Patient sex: F
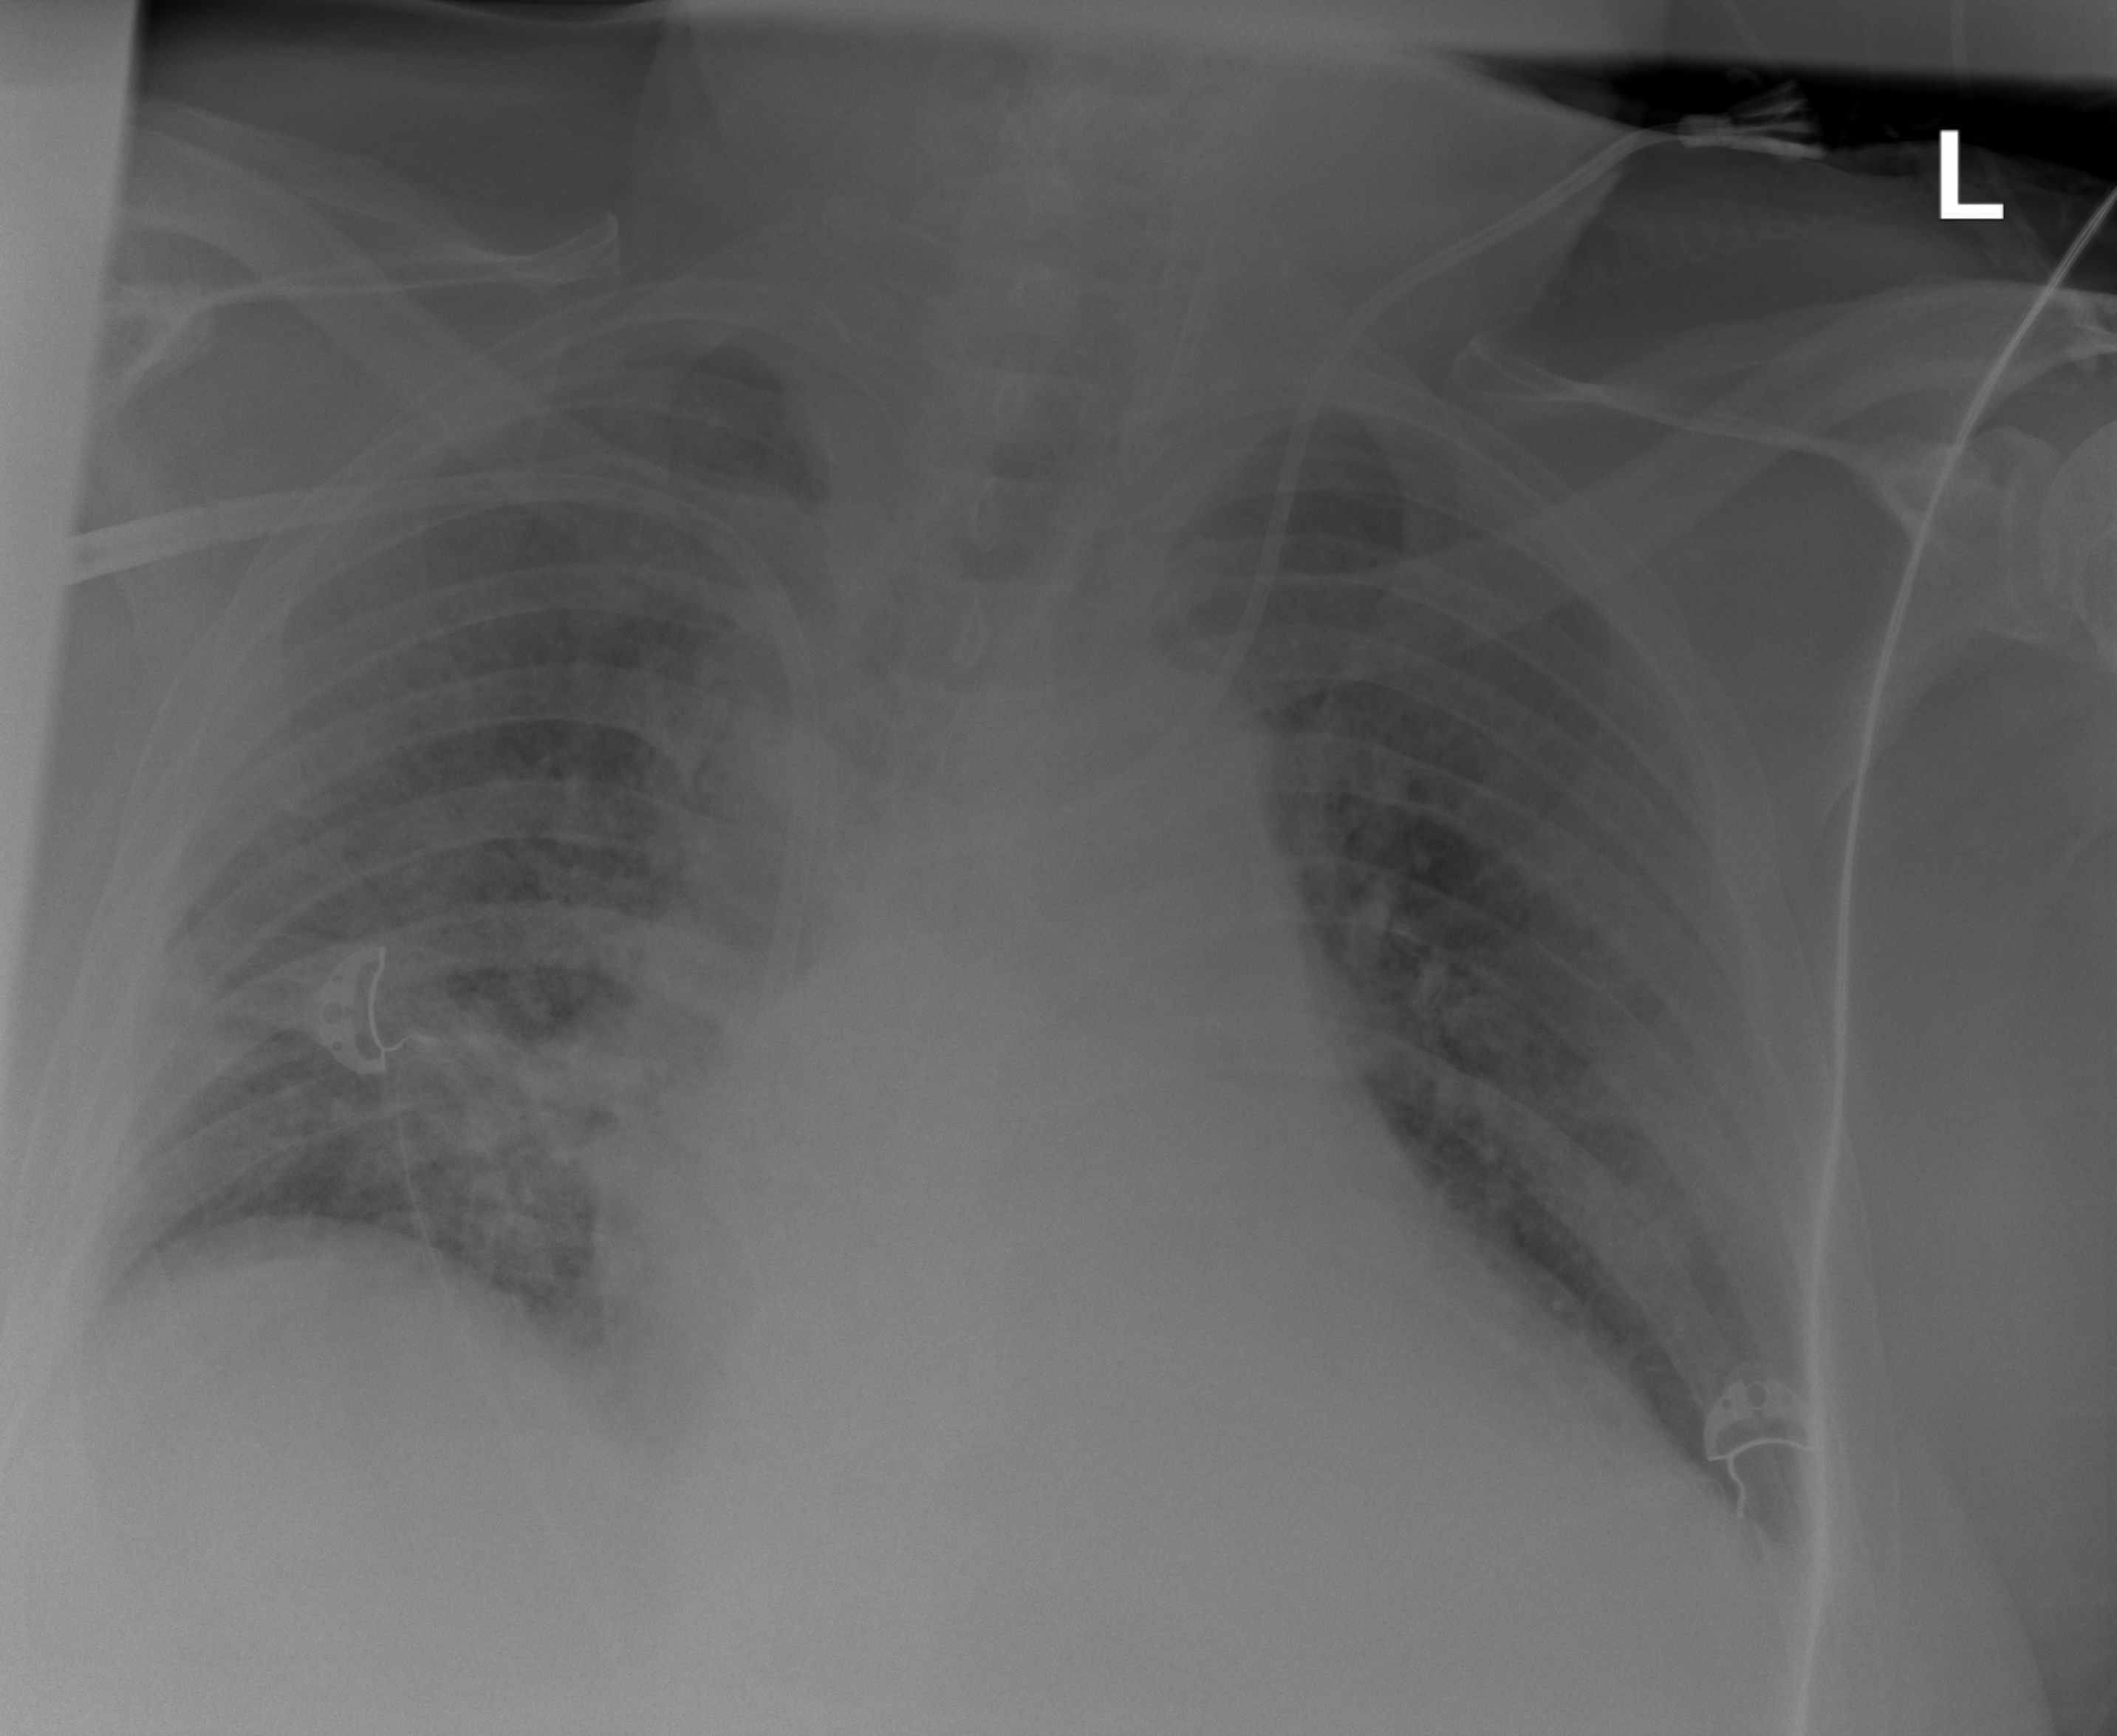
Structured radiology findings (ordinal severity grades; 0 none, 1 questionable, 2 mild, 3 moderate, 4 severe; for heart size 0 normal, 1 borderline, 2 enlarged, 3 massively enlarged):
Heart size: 2
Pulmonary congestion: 2
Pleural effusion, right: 2
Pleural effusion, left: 2
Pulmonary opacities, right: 2
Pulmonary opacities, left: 2
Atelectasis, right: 2
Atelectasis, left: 2